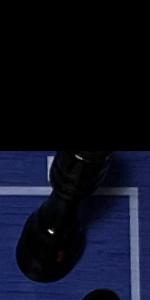
Label: Rook_Black